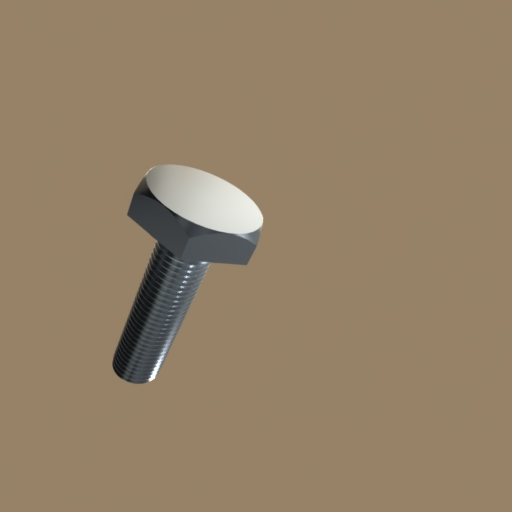
Label: bolt